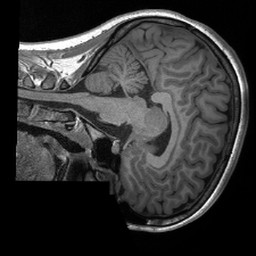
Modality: T1w
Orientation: sagittal
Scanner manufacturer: siemens
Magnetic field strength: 3 T
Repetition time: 2.4 s
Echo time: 0.00213 s